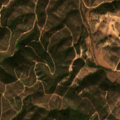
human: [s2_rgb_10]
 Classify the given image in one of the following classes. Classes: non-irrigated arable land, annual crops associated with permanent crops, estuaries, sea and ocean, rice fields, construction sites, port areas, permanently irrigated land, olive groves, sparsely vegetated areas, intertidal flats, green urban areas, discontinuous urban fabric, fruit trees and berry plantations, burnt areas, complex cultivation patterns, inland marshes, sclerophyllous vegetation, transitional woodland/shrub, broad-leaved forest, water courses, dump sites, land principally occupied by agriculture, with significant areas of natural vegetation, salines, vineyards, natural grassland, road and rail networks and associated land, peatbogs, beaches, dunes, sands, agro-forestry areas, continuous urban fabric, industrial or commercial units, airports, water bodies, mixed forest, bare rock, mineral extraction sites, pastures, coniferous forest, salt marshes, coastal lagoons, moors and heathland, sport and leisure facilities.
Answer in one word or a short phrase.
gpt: land principally occupied by agriculture, with significant areas of natural vegetation, sclerophyllous vegetation, transitional woodland/shrub